Question: I set up an openfire server on a server within our network and gave it a domain name. I want to connect to it via my phone in a phonegap app and therefore implemented a strophe.js client within my app.
It works fine on my Nexus 5 (Android 4.4.3), but as soon as I want to run it on my Samsung Galaxy S2 (Android 4.1.2) or the Samsung Galaxy Tab (GT-P7501 - Android 4.0.4) I don't get any response from the server. Here is the code snippet of my connect:
'''
var BOSH_SERVICE = 'http://SERVERNAME:7070/http-bind/';
var connection = null;
$(document).ready(function () {
connection = new Strophe.Connection(BOSH_SERVICE);
connection.rawOutput = log;
connection.rawInput = log;
connection.connect('id@servername/resource', 'test', onConnect);
});
function log(msg) {
console.log(msg);
}
function rawInput(data) {
log('RECV: ' + data);
}
function rawOutput(data) {
log('SENT: ' + data);
}
'''
the console log will be:
'''
SENT: <body rid='367573377' xmlns='http://jabber.org/protocol/httpbind' to='servername' xml:lang='en' wait='60' hold='1' content='text/xml; charset=utf-8' ver='1.6' xmpp:version='1.0' xmlns:xmpp='urn:xmpp:xbosh'/>
'''
This will be repeated a few times but I don't get any incoming messages. The servers version number is openfire 3.9.3. As all this code works on my nexus 5 I assume that the code is correct. I Also doubt that my server is configured wrong, nevertheless I included a screenshot of the config settings of the openfire server in the end.
The openfire xmpp server is running on a windows server and I access it via wifi/dyndns.
Do you have any ideas why this does not work on the samsung galaxy? Every help will be appreciated. Thanks in advance !

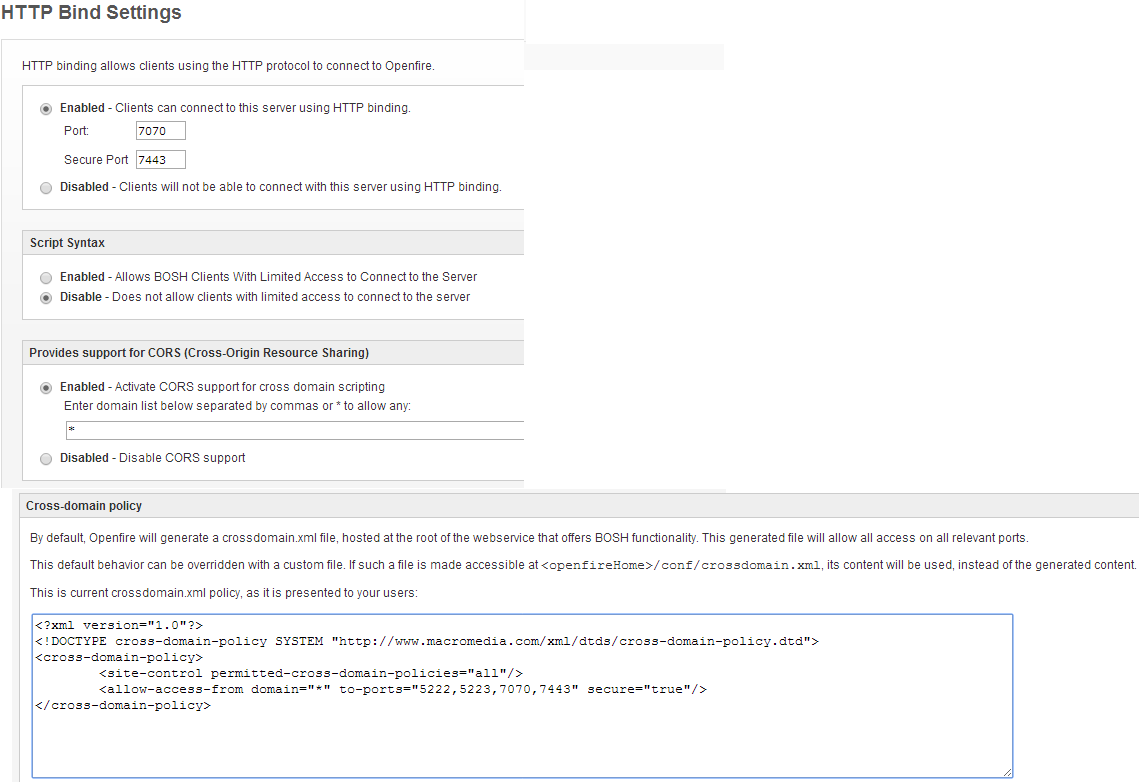
Answer: I could "solve" this by myself. It is really not a big deal, but it took me a really long time (3 days) to realize this, so in case anyone will ever come accross the same phenomena this info might help:
In my case all the configurations of the server and the strophe client above are correct. Indeed the only reason the connect did not work properly on all devices seemed to be that these devices could not even ping the server, even though they are in the same network. In my case I gave the server a static domain name, which was the key issue. Somehow the Google Nexus 5 is able to resolve this name to an ip adress via the dns-server, but both the elder samsung galaxy s2 and the samsung galaxy tab aren't.
I replaced the static domain name with the corresponding ip-adress in my strophe.js connection.